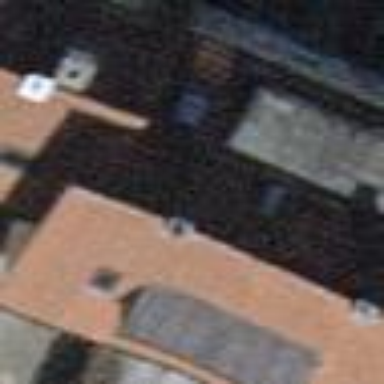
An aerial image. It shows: Building with tiled roof.